Question: I have a window with a custom view in it. This view get's an image drawn as a background in it. Let's assume for now that it's a structured grey background image.
'''
- (void)drawRect:(NSRect)dirtyRect
{
[super drawRect:dirtyRect];
[self.titlebarBGImage drawInRect:dirtyRect fromRect:NSZeroRect operation:NSCompositeSourceOver fraction:1];
}
'''
In this custom view I added a square textured button and configured it in IB to have no border. In my AppDelegate I then give this button an image in the 'applicationDidFinishLaunching' method:
'''
// ...
// [[self.minimizeButton cell] setBackgroundColor:[NSColor clearColor]];
[self.minimizeButton setImage:minimizeImage];
// ...
'''
Somehow the same background ('titlebarBGImage') is also drawn as the buttons background, so it has a structured grey colored image, but scaled to fit the button size. This looks silly and is not what I want obviously. If I then uncomment the line with 'setBackgroundColor:' the background is cleared, but the custom views background also doesn't shine through where the buttons image is transparent (the button image is a circle) so I get a rectangle where the windows background shines through (i.e. green in the example image), not the background of the view the button is in.
Here's an image to make it clear what happens:

From top to bottom:
- - - 'clearColor'
How can I get the top most result?
Edit: I pushed an <URL> so that you can see what I mean.
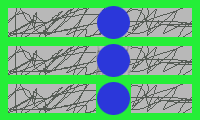
Answer: One way to solve this is using Core Animation Layers. I found out watching <URL>.

Next I subclassed the NSButton (calling it 'BPButtonView' in my Github project which I updated now). Select the Button in the xib-file and change the to 'BPButtonView', or whatever you called it.

The code for the new NSButton subclass looks like this:
'''
@implementation BPButtonView
- (BOOL)wantsUpdateLayer {
return YES;
}
- (void)updateLayer {
if ( [self.cell isHighlighted] ) {
self.layer.contents = [NSImage imageNamed:@"buttonbg.png"];
} else {
self.layer.contents = [NSImage imageNamed:@"buttonbg.png"];
}
}
@end
'''
I used the if-statement in the 'updateLayer' method just to show, that depending of the buttons state (pressed vs. unpressed) you can provide a different picture. In the Video tutorial there's also a nice trick how to achieve a clean resize of a buttons picture.
And here's a screenshot of the resulting app. The red circle in the middle is the button and the green textured thing is the views background.